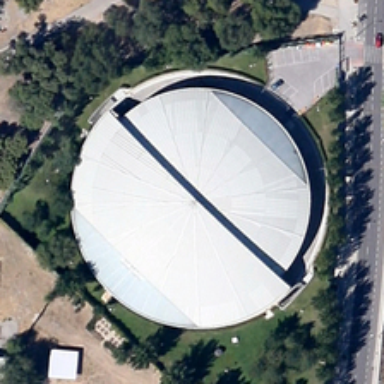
The center is surrounded by dark green trees .